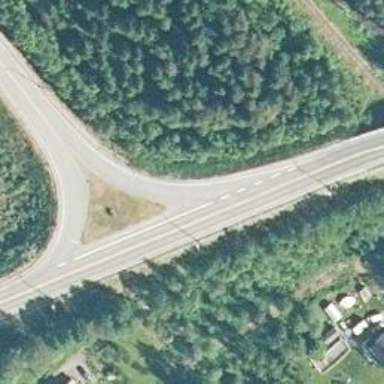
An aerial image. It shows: Asphalt road designated as trunk highway.